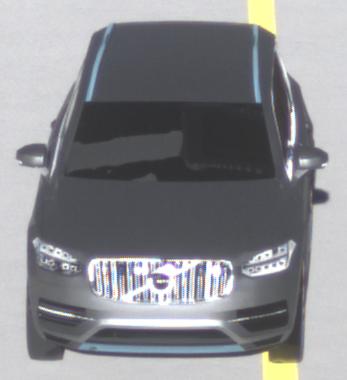
Make: Volvo
Model: XC90 B5
Detailed model: XC90 (L)
Model produced from: 2019/08
Model produced until: 2020/04
Doors: 5
Color: gray
Road condition: dry road
Daytime: morning or afternoon
Contrast: high contrast